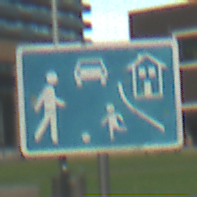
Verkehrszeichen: BeginnVerkehrsberuhigterBereich
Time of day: MorningAfternoon
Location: Outdoor (Urban)
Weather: PartlyCloudy
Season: NotSpecified
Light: Natural